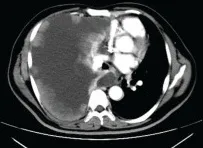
CT images corresponding to the lung lesions in patient before oral Lorlatinib.
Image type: radiology (ct)